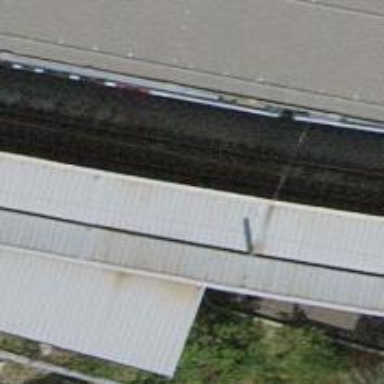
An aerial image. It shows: Single electrified railway track with contact line.